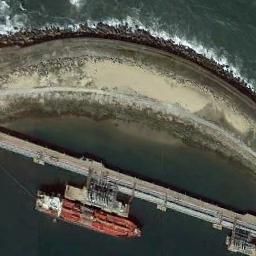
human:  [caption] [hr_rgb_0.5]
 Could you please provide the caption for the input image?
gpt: There are two ships beside the bridge .

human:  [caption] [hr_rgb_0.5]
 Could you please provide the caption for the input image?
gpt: The orange cargo ship is docked at the dock and the water is dark green .

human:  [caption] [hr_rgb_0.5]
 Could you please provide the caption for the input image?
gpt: An orange tanker docked at the dock .

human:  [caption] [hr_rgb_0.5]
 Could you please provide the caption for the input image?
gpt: There is a ship in the blue water on the shore .

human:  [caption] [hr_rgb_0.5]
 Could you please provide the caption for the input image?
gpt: The red ship is at the harbor .